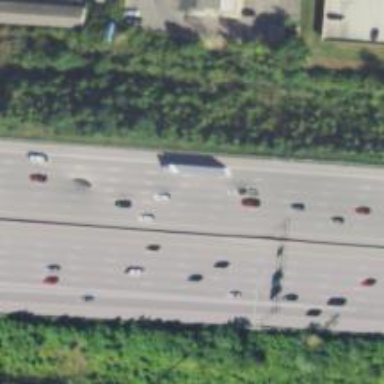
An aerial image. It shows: Motorway with embankment.